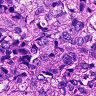
Metastatic tissue present: yes